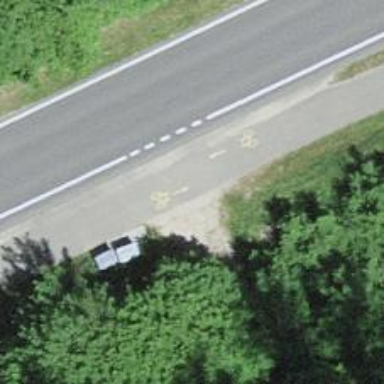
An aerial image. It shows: Cycleway.